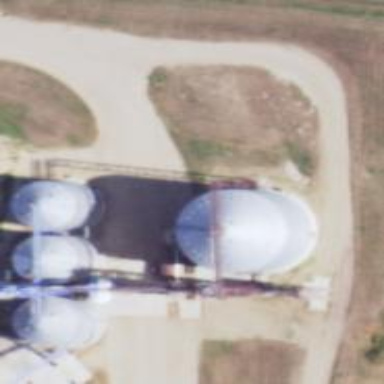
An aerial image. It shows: Silo.